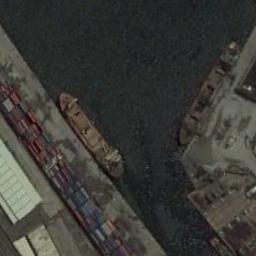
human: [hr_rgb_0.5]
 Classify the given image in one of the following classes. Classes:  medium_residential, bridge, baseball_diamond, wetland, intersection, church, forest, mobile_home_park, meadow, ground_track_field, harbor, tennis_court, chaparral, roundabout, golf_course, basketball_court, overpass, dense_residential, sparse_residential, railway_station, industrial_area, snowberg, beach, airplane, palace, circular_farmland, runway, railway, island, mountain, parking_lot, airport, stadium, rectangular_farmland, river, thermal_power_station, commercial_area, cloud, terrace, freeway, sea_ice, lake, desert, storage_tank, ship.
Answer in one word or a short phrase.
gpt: ship